Question: I am making an mobile web app, and I ran into this problem.
Currently my code is structured as follows:
'''
<ul class="app-lst">
<li class="item-1">
<a href="#">
<img src="img1.jpg" alt="img">
</a>
</li>
<li class="item-2">
<a href="#">
<img src="img2.jpg" alt="img">
</a>
</li>
... etc.
</ul>
CSS:
.item-1 {
width: 90%;
height: 10%;
}
.app-lst li a {
background-color: red;
}
.app-lst li a img {
}
'''
Below image is the result I am trying to get. As you can see from the code above, Each boxes are '<li>', and under it, there is '<a>' and under the link there is the content.
How would I go about with this for CSS?
-Should i adjust the box's size by putting width and height on '<li>' or '<a>'?
-Should i set the box's color by putting background-color on '<a>'?
-And finally, the image does not adjust to fit inside the parent '<a>', so it extends the whole box if the image is larger. I tried putting "max-width: 100%" on the image, but no luck.
Also, since it is a mobile design I am controlling all the sizes with percentages. is this a good practice or should I do it with pixels?
Thank you so much in advance for your help!

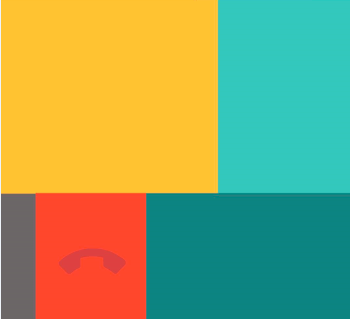
Answer: You will need to use your '<ul>' as a container that is set to 100% height/width, and then size your '<li>' elements based on that. Then finally, make your '' elements 100% height and width.
'''
<ul class="app-lst">
<li class="item-1">
<a href="#">
<img src="http://placehold.it/150x150" alt="img"/>
</a>
</li>
<li class="item-2">
<a href="#">
<img src="http://placehold.it/150x150" alt="img"/>
</a>
</li>
<li class="item-3">
<a href="#">
<img src="http://placehold.it/150x150" alt="img"/>
</a>
</li>
<li class="item-4">
<a href="#">
<img src="http://placehold.it/150x150" alt="img"/>
</a>
</li>
<li class="item-5">
<a href="#">
<img src="http://placehold.it/150x150" alt="img"/>
</a>
</li>
</ul>
'''
'''
.app-lst {
display: block;
height: 500px;
list-style-type: none;
margin: 0;
padding: 0;
}
.app-lst li {
display: inline-block;
float: left;
margin: 0;
padding: 0;
}
.item-1, .item-2 {
height: 75%;
}
.item-1 {
width: 75%;
}
.item-2 {
width: 25%;
}
.item-3, .item-4, .item-5 {
height: 25%;
}
.item-3 {
width: 10%;
}
.item-4 {
width: 20%;
}
.item-5 {
width: 70%;
}
.app-lst li img {
height: 100%;
width: 100%;
}
'''
JSFiddle: <URL>